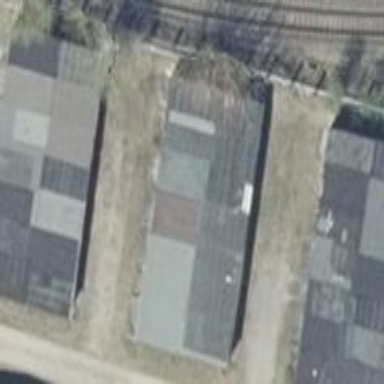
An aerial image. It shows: Group of garages.